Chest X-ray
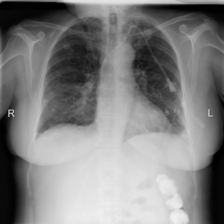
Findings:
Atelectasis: positive
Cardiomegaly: negative
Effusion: negative
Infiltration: negative
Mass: negative
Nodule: negative
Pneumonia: negative
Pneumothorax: negative
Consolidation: negative
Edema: negative
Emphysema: negative
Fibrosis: negative
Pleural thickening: negative
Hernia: negative